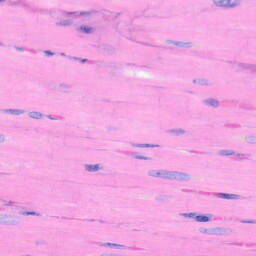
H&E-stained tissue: Heart